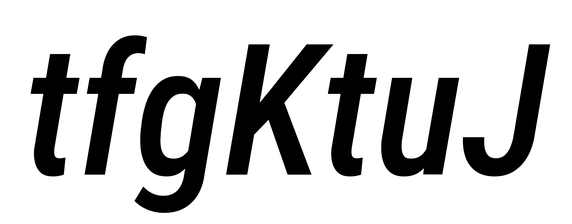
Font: Roboto-Italic_Condensed_Medium_Italic